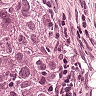
Metastatic tissue present: yes